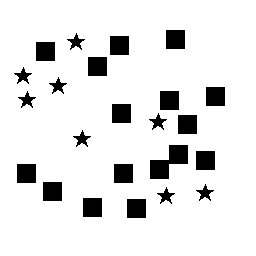
Squares: 16
Triangles: 0
Stars: 8
Total shapes: 24